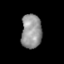
Tissue: skin
Cell type: Epithelial cells
Senescence score: 0.9573
Nuclear area (px): 683
Mean DAPI intensity: 148.322